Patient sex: M
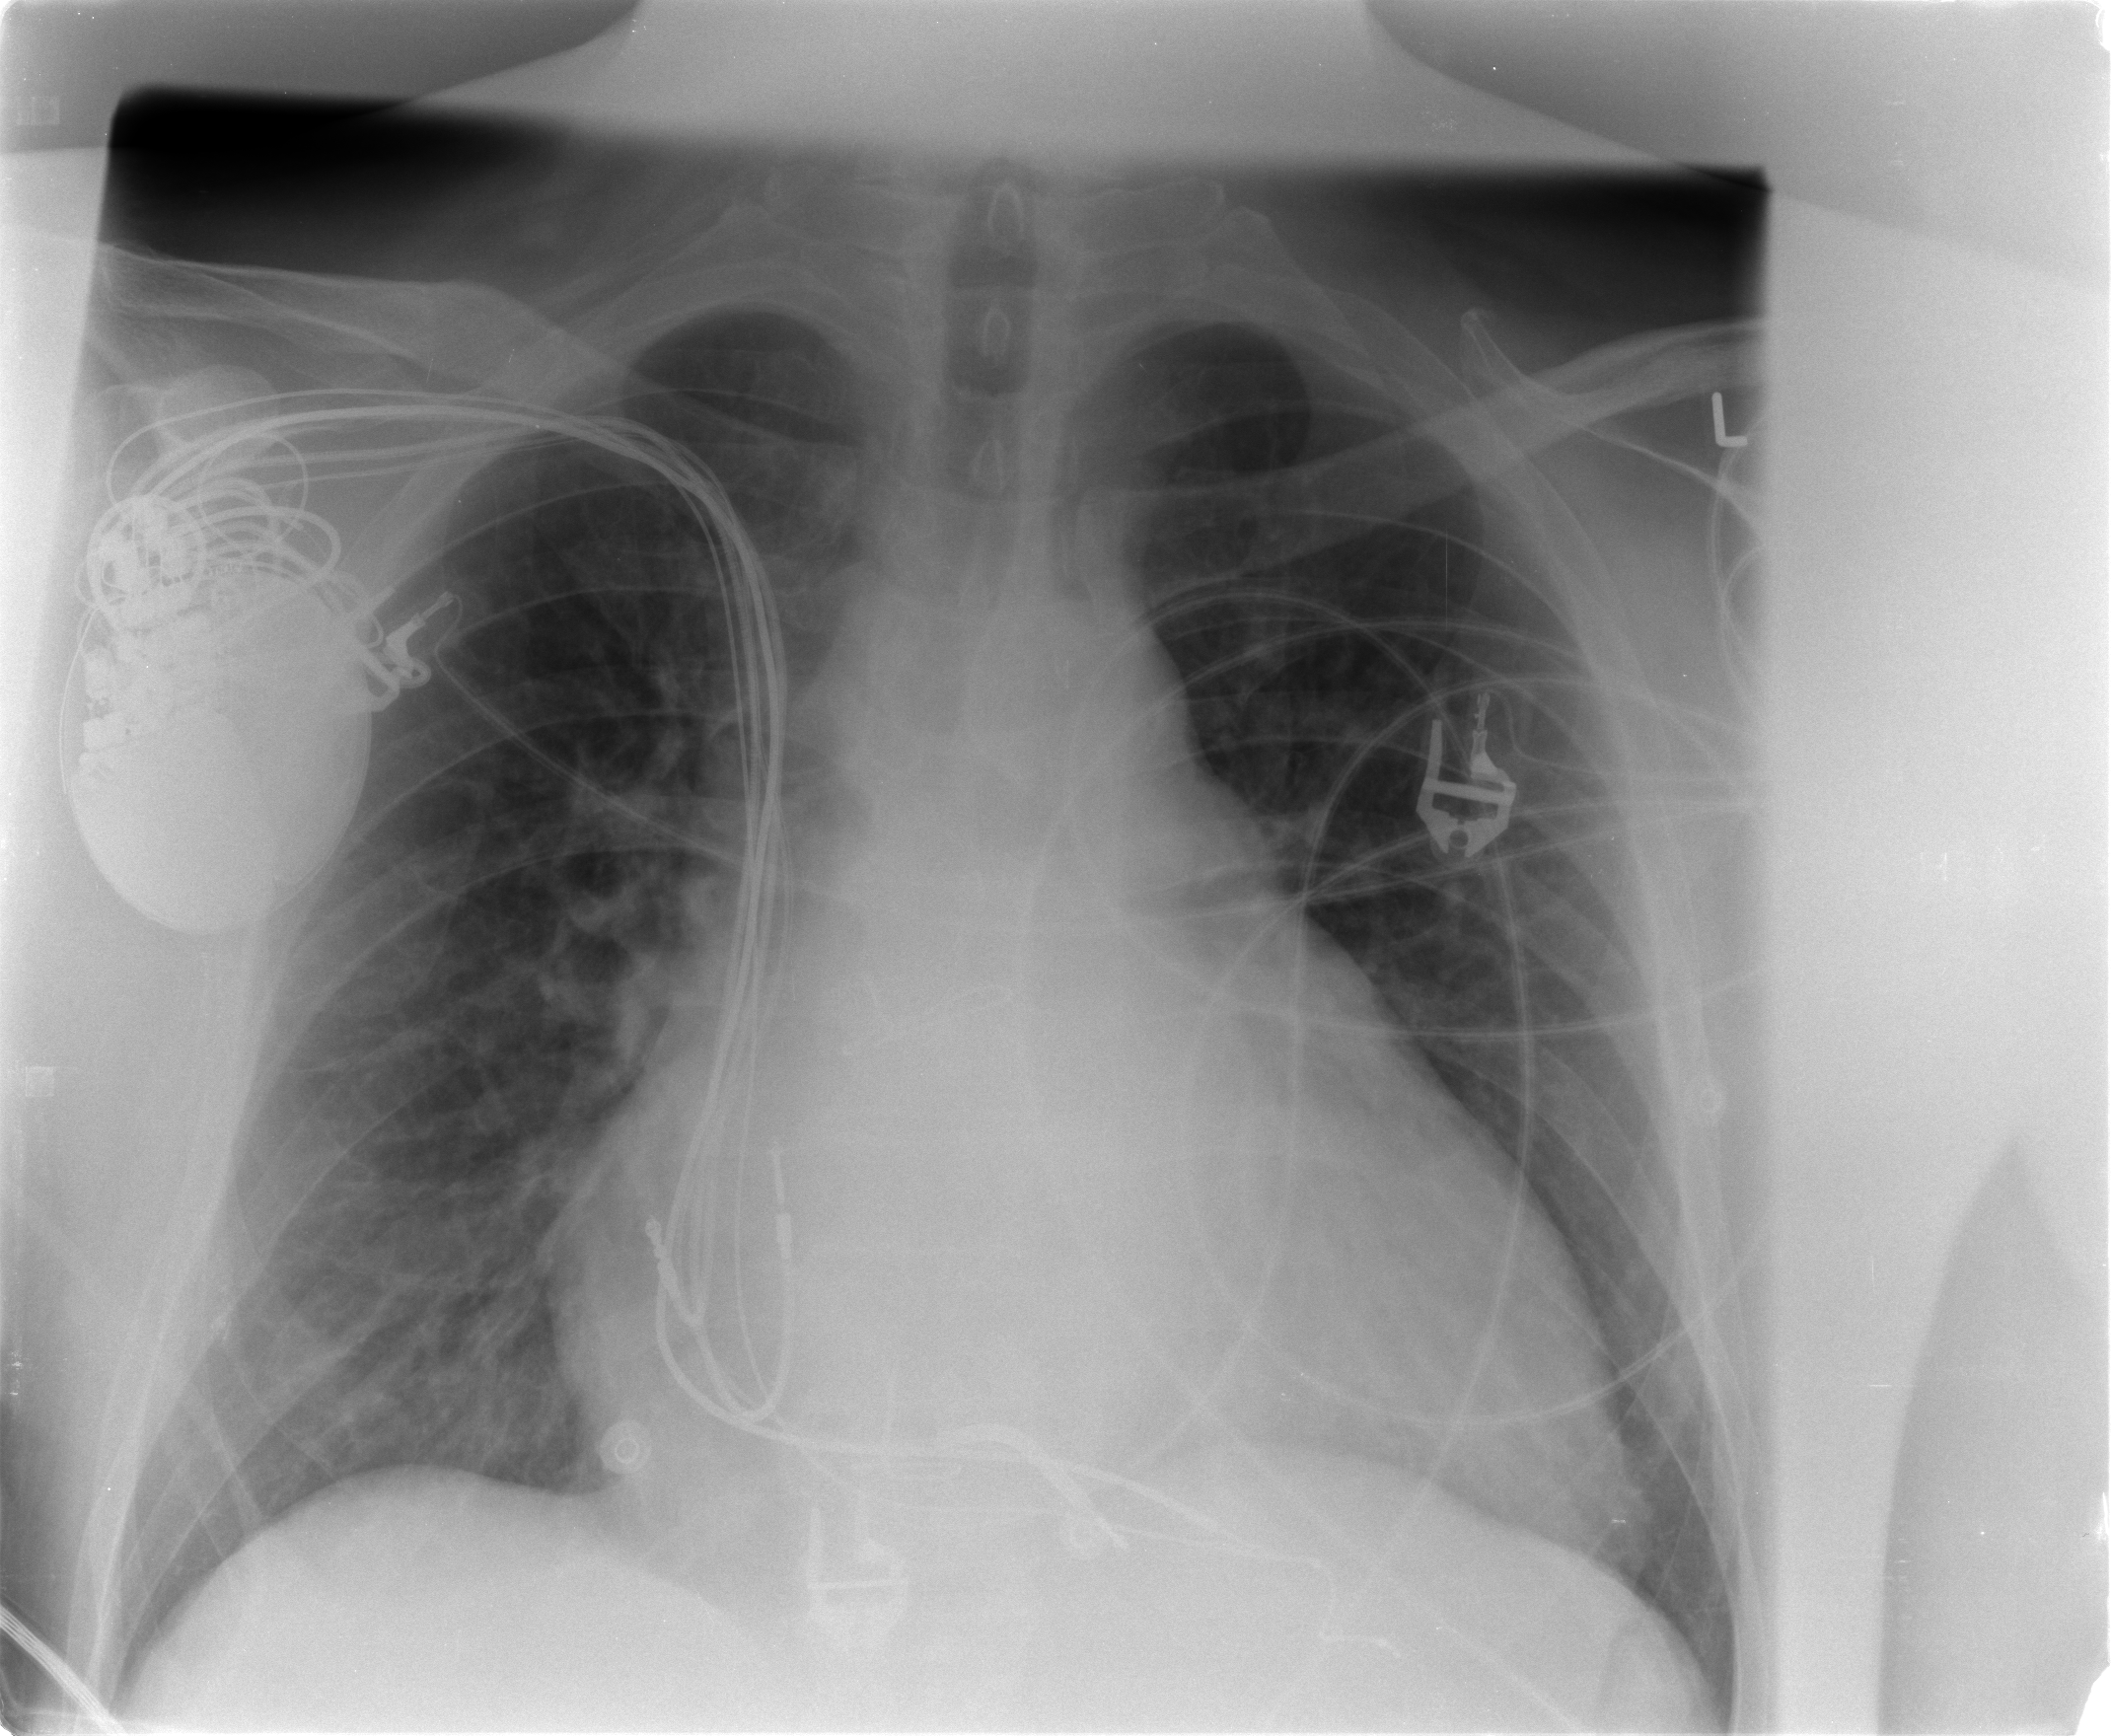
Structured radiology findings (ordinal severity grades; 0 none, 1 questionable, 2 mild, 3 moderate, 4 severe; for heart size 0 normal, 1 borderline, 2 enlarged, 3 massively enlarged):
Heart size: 3
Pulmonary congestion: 1
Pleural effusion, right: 0
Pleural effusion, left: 0
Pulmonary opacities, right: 0
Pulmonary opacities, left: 0
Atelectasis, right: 0
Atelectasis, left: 2